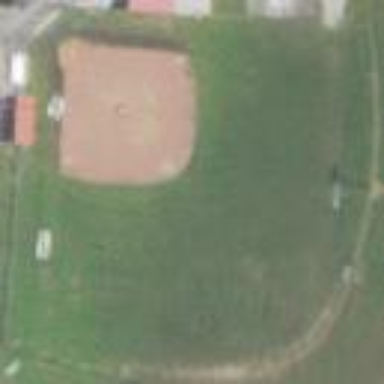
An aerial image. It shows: Baseball pitch for leisure and sports activities.